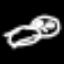
Label: frog